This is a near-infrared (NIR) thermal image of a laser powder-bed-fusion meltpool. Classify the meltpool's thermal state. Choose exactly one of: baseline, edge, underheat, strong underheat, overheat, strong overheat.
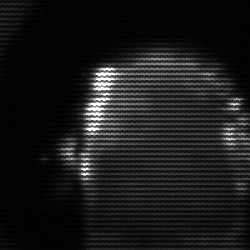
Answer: baseline